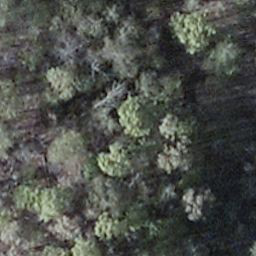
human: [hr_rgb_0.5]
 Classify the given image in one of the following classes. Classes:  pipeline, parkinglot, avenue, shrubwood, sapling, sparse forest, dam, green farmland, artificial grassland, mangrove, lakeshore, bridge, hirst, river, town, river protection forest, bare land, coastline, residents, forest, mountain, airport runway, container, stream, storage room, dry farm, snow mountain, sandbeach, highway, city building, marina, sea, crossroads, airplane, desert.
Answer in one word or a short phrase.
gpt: shrubwood